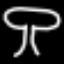
Label: mushroom